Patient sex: M
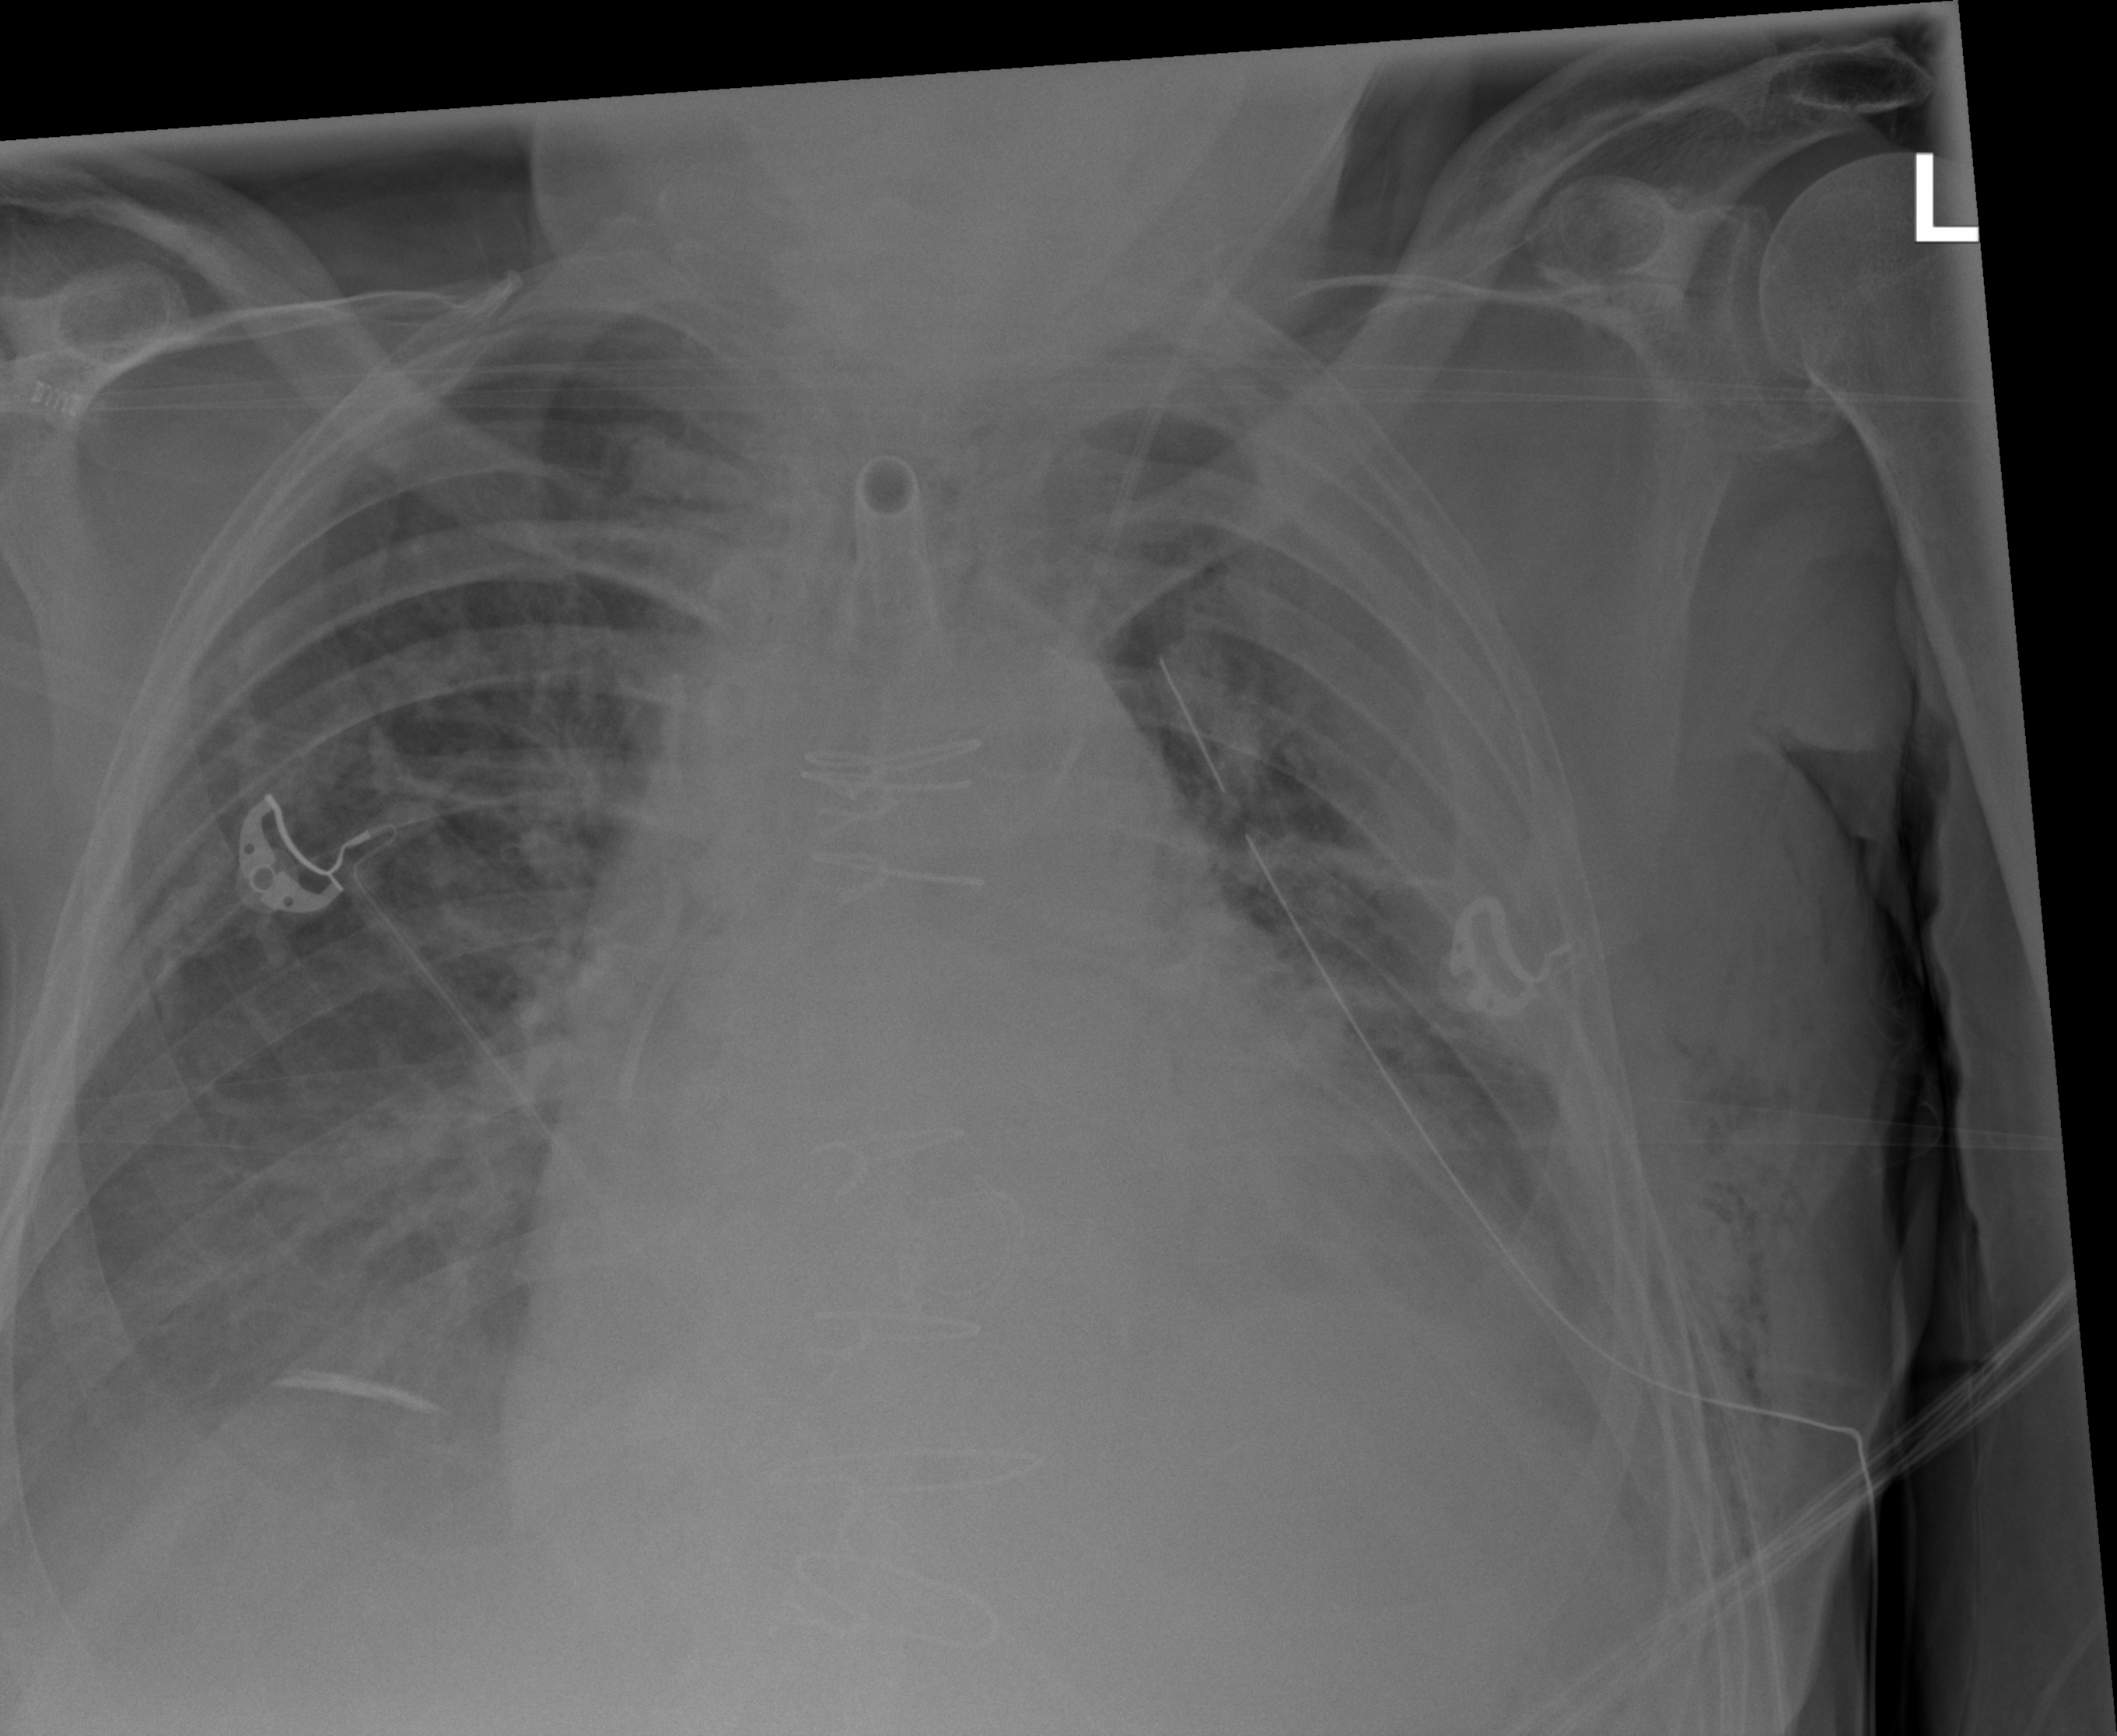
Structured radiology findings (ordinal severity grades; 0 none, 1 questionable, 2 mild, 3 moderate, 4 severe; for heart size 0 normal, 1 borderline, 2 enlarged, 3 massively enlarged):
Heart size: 2
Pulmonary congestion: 2
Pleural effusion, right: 2
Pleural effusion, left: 2
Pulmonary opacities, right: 2
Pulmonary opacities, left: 2
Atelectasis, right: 2
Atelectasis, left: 2